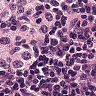
Metastatic tissue present: yes